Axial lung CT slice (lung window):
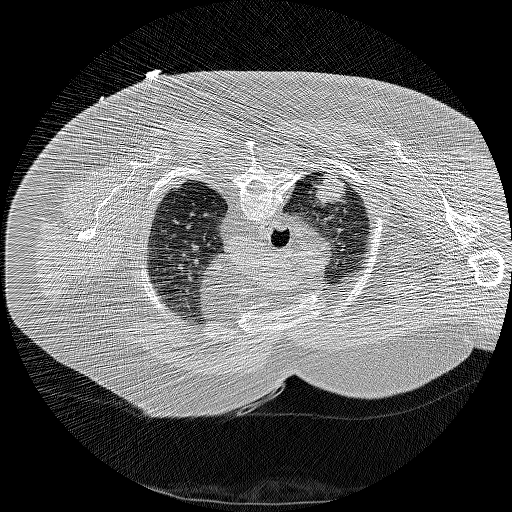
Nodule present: yes
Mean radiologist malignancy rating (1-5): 5